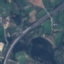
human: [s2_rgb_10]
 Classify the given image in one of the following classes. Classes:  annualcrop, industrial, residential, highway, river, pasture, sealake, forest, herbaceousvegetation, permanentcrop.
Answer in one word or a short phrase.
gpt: Highway